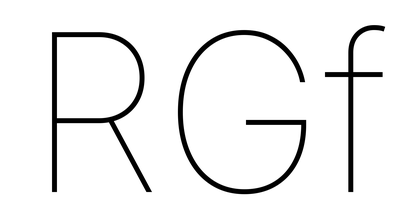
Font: Inter_Thin